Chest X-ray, PA view. Patient: 52 years old, sex M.
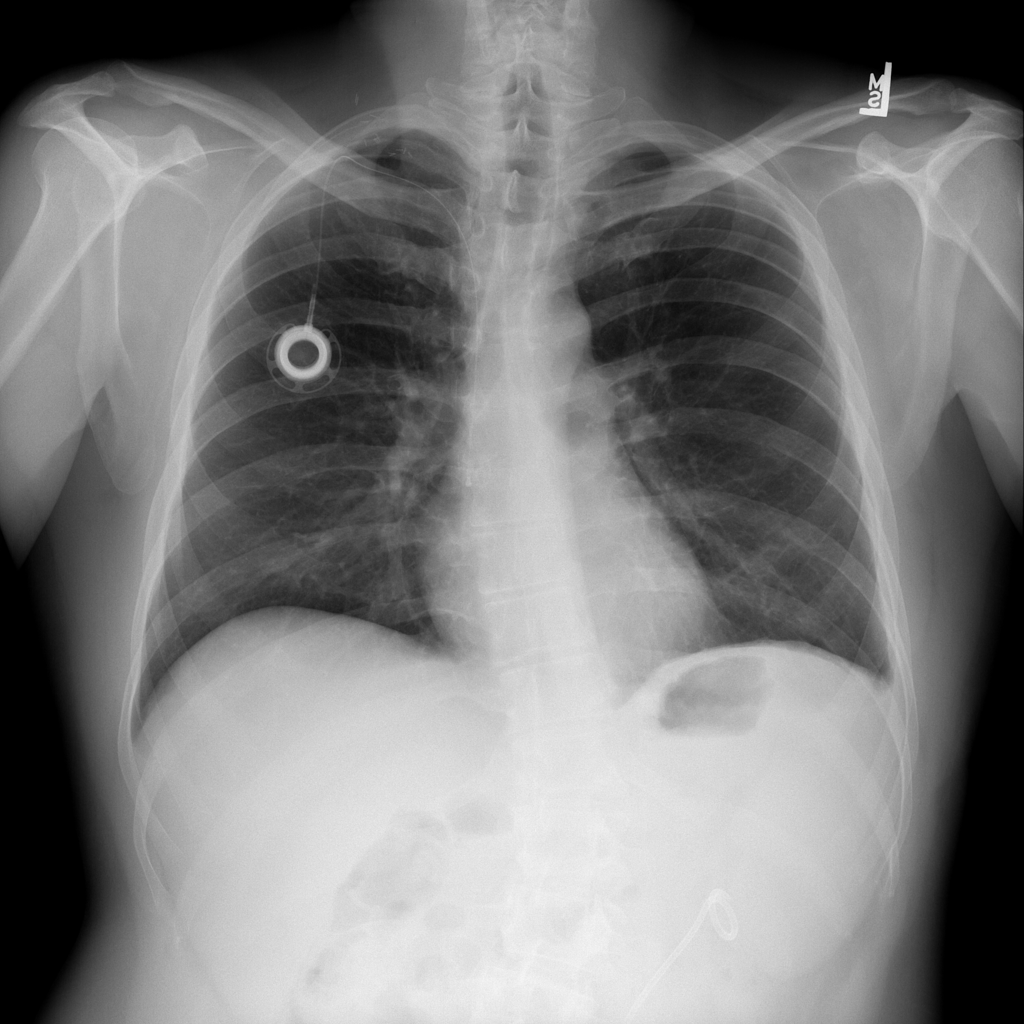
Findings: No Finding